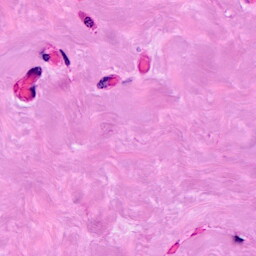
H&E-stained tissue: Breast